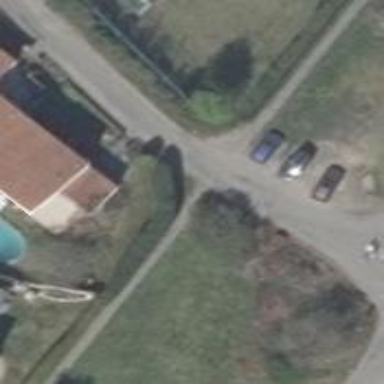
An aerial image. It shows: Residential road with asphalt surface.